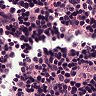
Metastatic tissue present: no